A spectrogram of one vibration snapshot from a rotating-machine test bench is shown (time on one axis, frequency on the other). What is the most likely rotor condition (normal, misalignment, unbalance, looseness)?
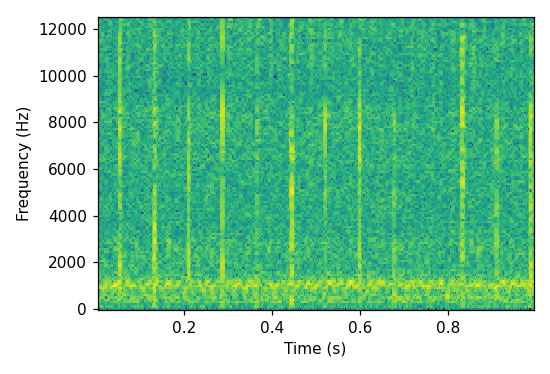
Answer: normal